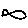
Label: fish